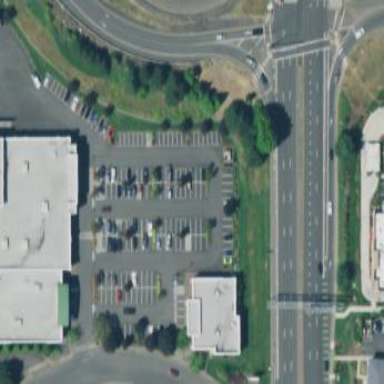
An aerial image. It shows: Retail area.